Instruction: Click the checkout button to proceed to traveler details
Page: cart
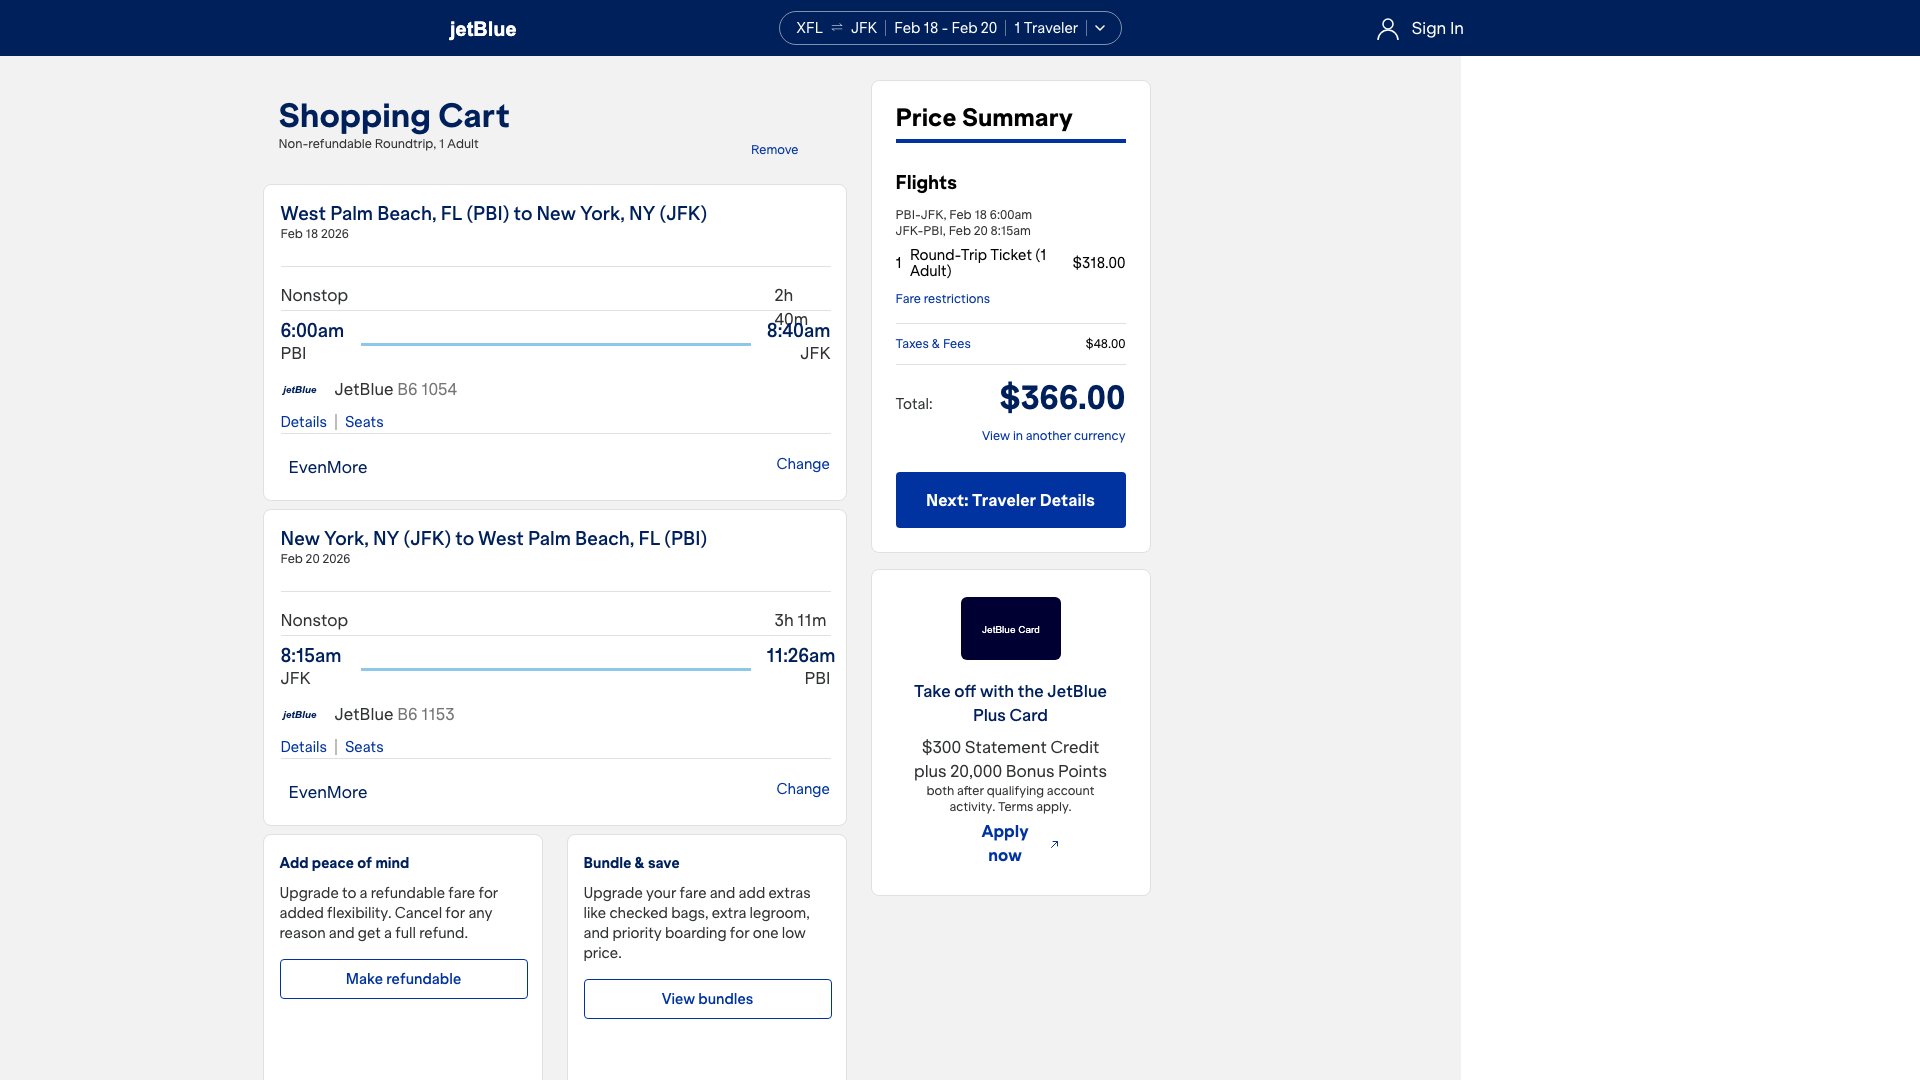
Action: click